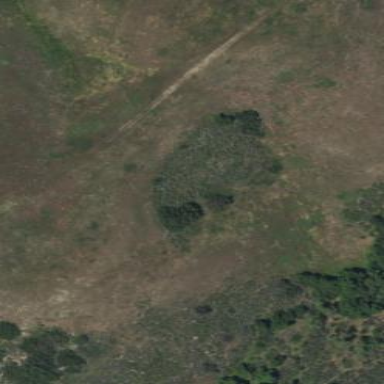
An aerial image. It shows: Scrub vegetation covering the land.